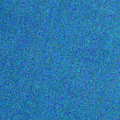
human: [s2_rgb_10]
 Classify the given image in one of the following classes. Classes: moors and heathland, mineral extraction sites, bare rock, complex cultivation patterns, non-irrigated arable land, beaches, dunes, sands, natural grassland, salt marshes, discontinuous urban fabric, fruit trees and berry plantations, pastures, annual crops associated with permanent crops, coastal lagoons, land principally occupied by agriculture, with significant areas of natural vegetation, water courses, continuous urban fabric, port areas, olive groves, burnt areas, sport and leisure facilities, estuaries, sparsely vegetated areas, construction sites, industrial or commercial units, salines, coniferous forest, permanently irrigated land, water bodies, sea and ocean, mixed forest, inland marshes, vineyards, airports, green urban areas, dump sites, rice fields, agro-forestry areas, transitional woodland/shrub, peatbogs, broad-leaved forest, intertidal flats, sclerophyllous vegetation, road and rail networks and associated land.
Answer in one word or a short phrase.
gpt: sea and ocean